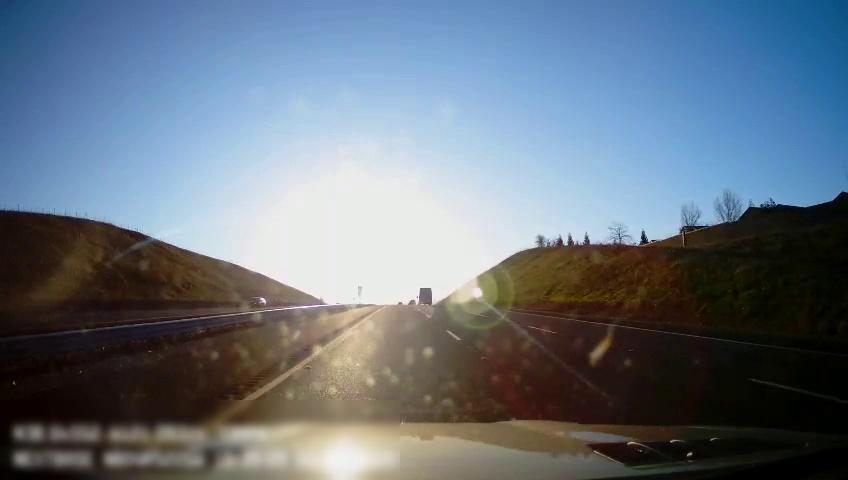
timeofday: Day
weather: Sunny
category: Drivable Space
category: Drivable Space
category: Vehicles | Truck
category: Vehicles | SUV
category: Lanes | Current Lane
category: Lanes | Current Lane
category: Lanes | Alternate Lane
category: Lanes | Alternate Lane